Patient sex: M
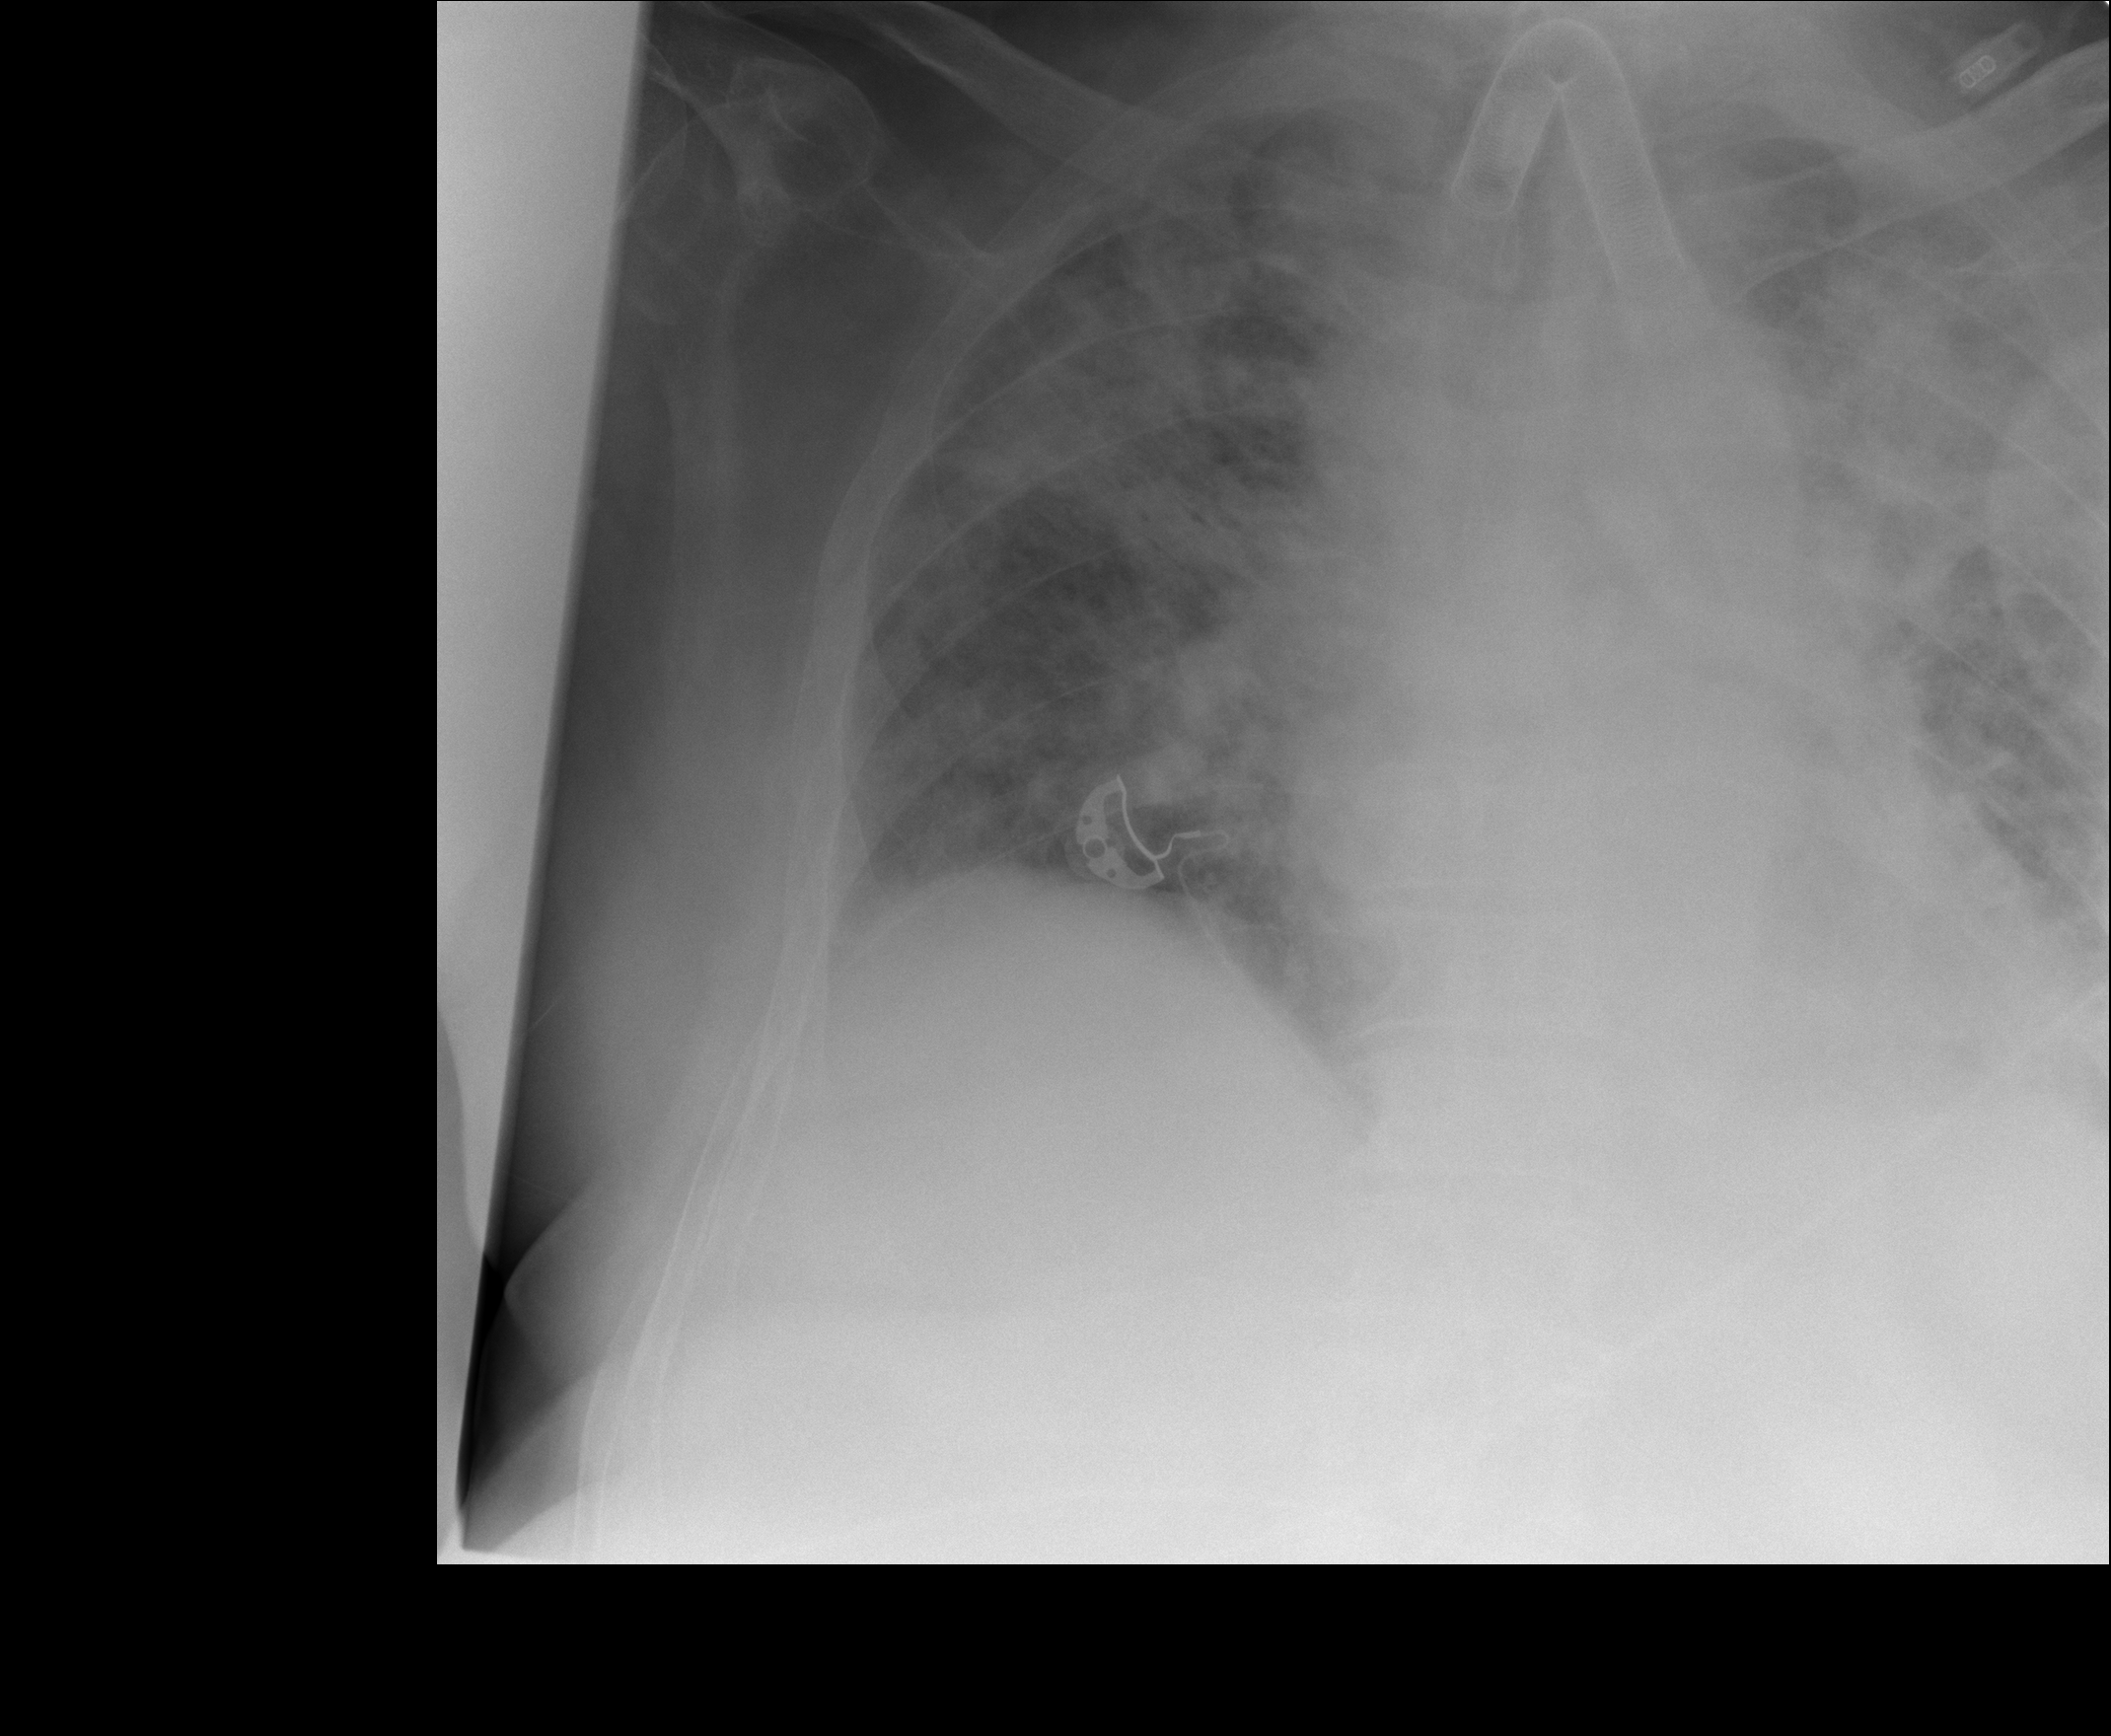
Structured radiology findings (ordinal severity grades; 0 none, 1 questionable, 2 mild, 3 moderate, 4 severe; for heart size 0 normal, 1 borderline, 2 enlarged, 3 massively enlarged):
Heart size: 0
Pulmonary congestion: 2
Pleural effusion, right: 0
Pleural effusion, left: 0
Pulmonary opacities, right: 3
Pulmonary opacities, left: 3
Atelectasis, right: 2
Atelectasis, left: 2